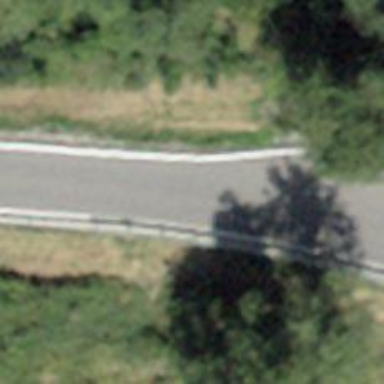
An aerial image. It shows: Tertiary road with asphalt surface.